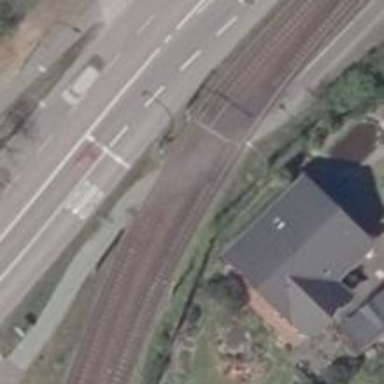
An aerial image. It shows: Uncontrolled tram crossing.